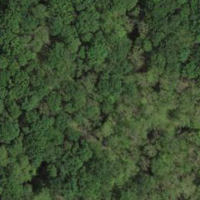
EUNIS habitat code: 53
Species observed at this site:
Erannis defoliaria